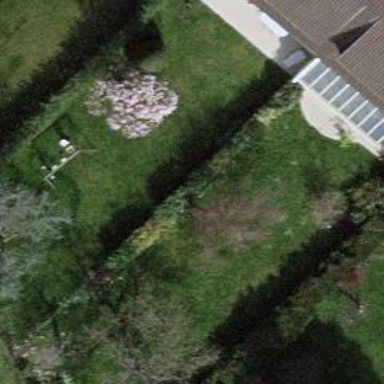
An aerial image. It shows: Garden surrounded by fence.